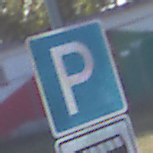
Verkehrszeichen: Parken
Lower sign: MehrspurigeFahrzeugeFrei5
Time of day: MorningAfternoon
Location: Outdoor (Suburban)
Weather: PartlyCloudy
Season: NotSpecified
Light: Natural